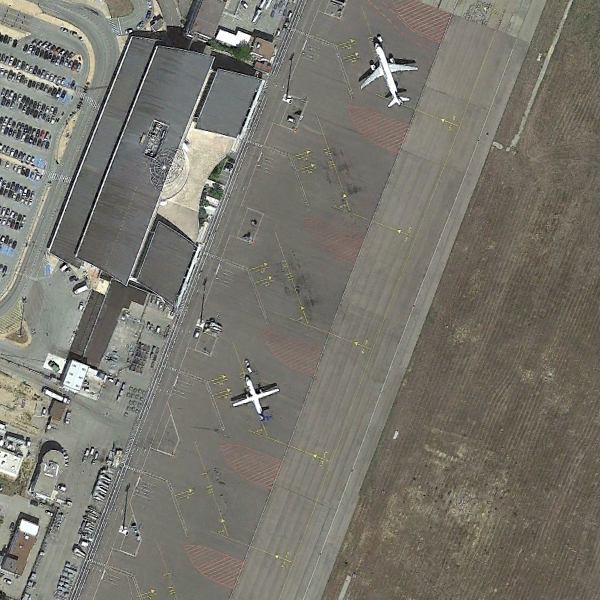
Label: Airport